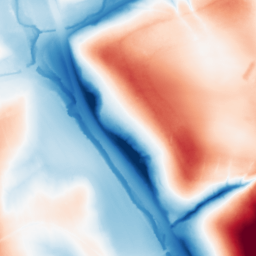
Category: classical
Decomposition family: gaussian_anisotropic
Decomposition parameters: sigma_x: 50
sigma_y: 20
Upsampling method: cubic_mitchell
Upsampling parameters: scale: 4
Upsampling scale: 4